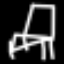
Label: chair